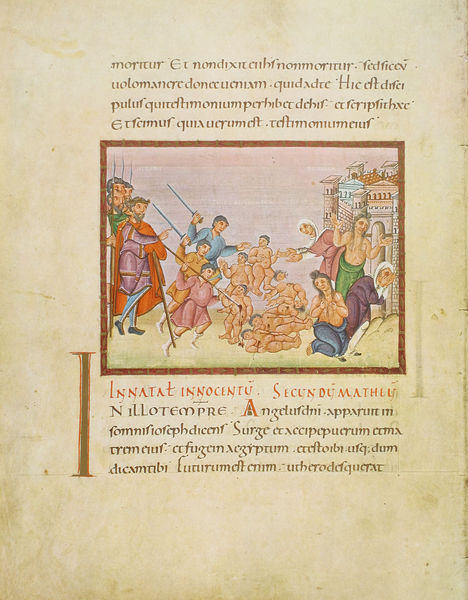
Titel: Codex Egberti
Institution: Trier, Stadtbibliothek/Stadtarchiv
Schlagwörter: blau, kampf, meer, nackt, frauen, gelb, grün, menschen, stadt, frau, männer, rot, schloss, arm, bibel, herodes, mord, tod, bild, boden, bauern, kinder, engel, farbig, schrift, farbe, soldaten, buch, burg, weinen, druck, initialen, seite, schwert, schwerter, text, leichen, initiale, ritter, buchseite, pergament, ermordung, mittelalter, lanzen, pike, speer, speere, jerusalem, miniatur, mütter, latein, buchmalerei, kindermord, ottonik, farbe#, #frauen, masaker, nasse falten